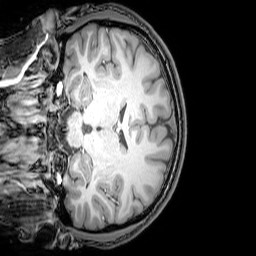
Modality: T1w
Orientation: coronal
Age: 23
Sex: male
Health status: healthy
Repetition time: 0.081 s
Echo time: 0.037 s